Question: look at 2: and 3: in the image.
It should be 4, but return me '0'.

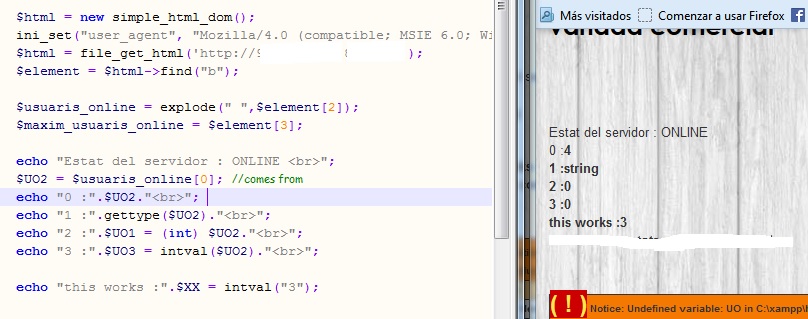
Answer: I think that the problem is how you are using Simple HTML DOM.
You are exploding '$element[2]', which is the second '<b>' tag in the document. But it is not a string, it is an object representing the DOM element.
If you are trying to get the content of the tag you should use
'''
$element[2]->innertext
'''